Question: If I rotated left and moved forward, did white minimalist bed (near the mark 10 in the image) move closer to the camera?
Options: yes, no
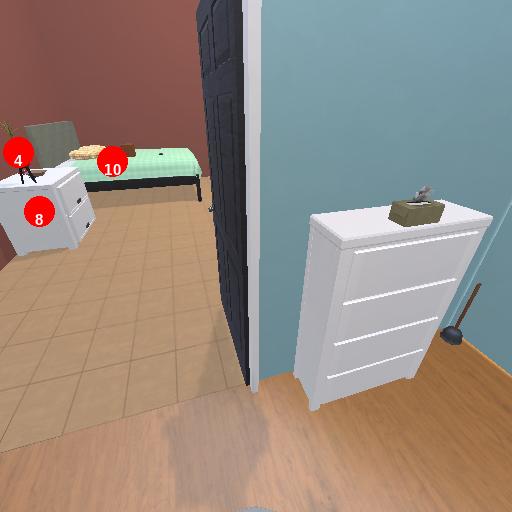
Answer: yes